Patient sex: F
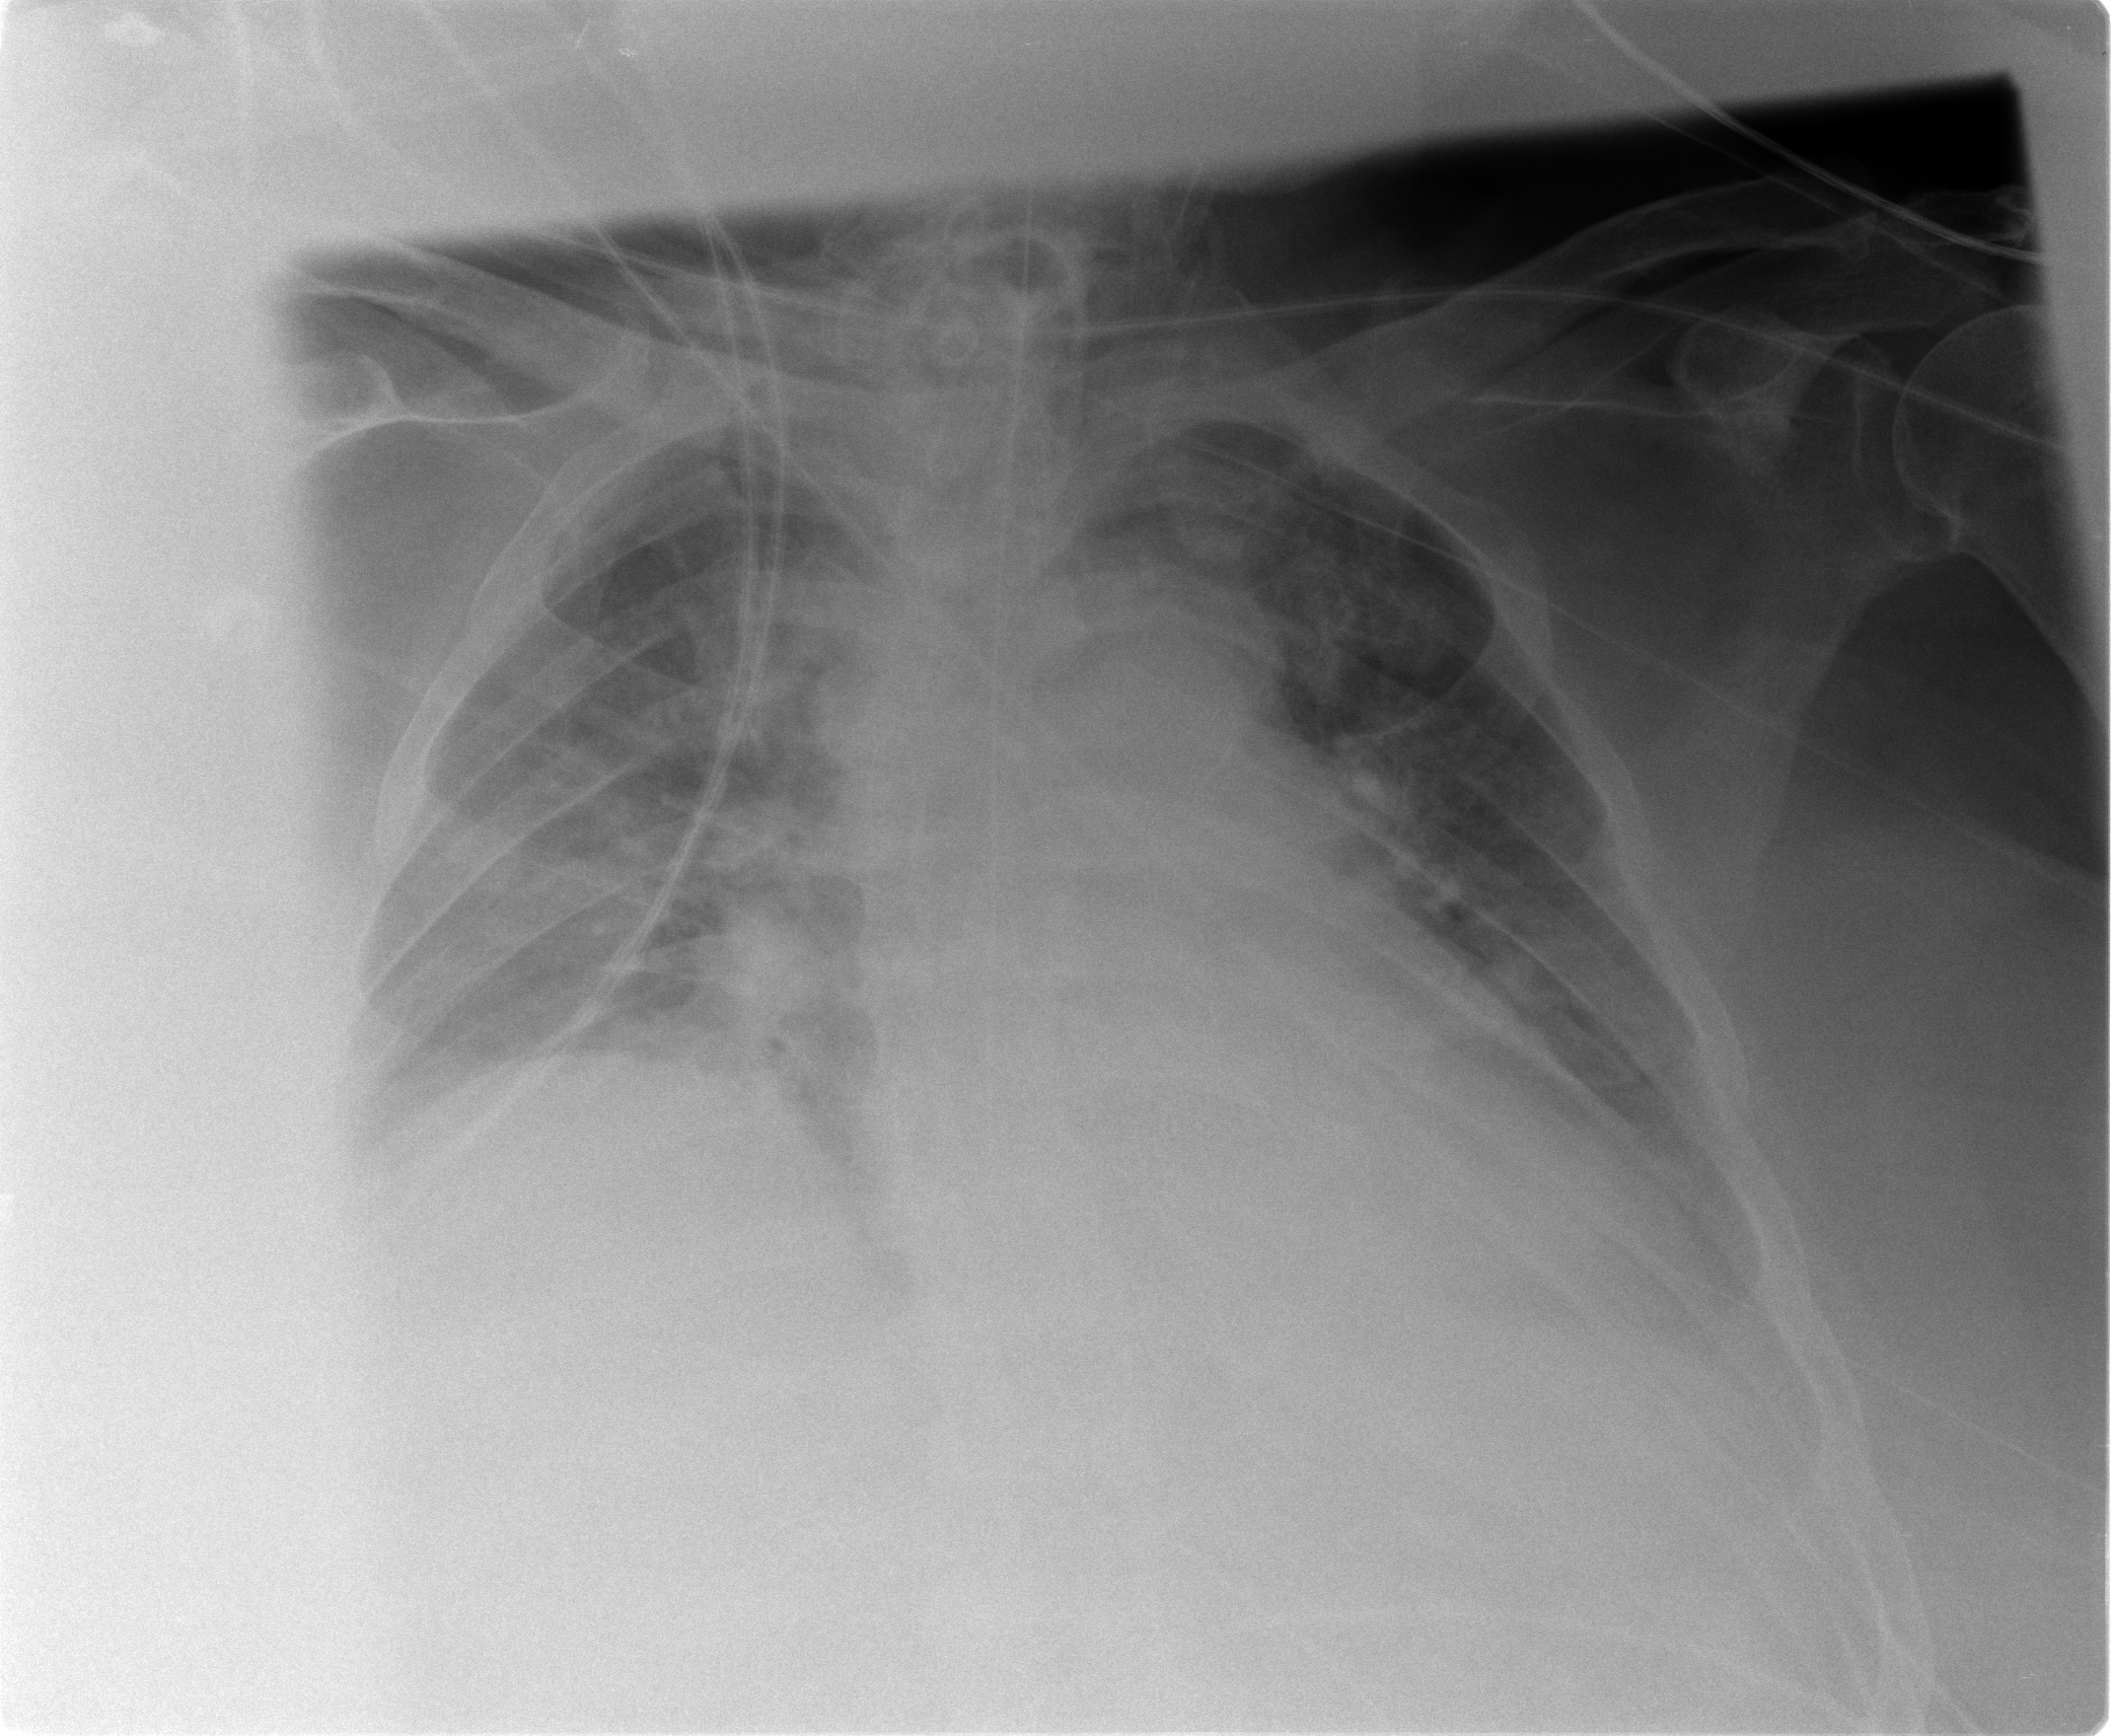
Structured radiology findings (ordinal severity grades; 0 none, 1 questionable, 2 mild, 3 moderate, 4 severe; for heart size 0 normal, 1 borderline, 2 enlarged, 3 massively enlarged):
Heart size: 1
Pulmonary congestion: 2
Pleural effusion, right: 2
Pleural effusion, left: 2
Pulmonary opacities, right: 2
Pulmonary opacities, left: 2
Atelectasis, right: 2
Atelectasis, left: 2